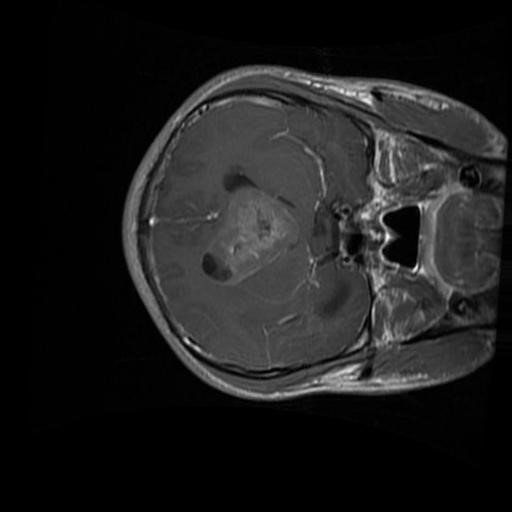
Label: brain_glioma